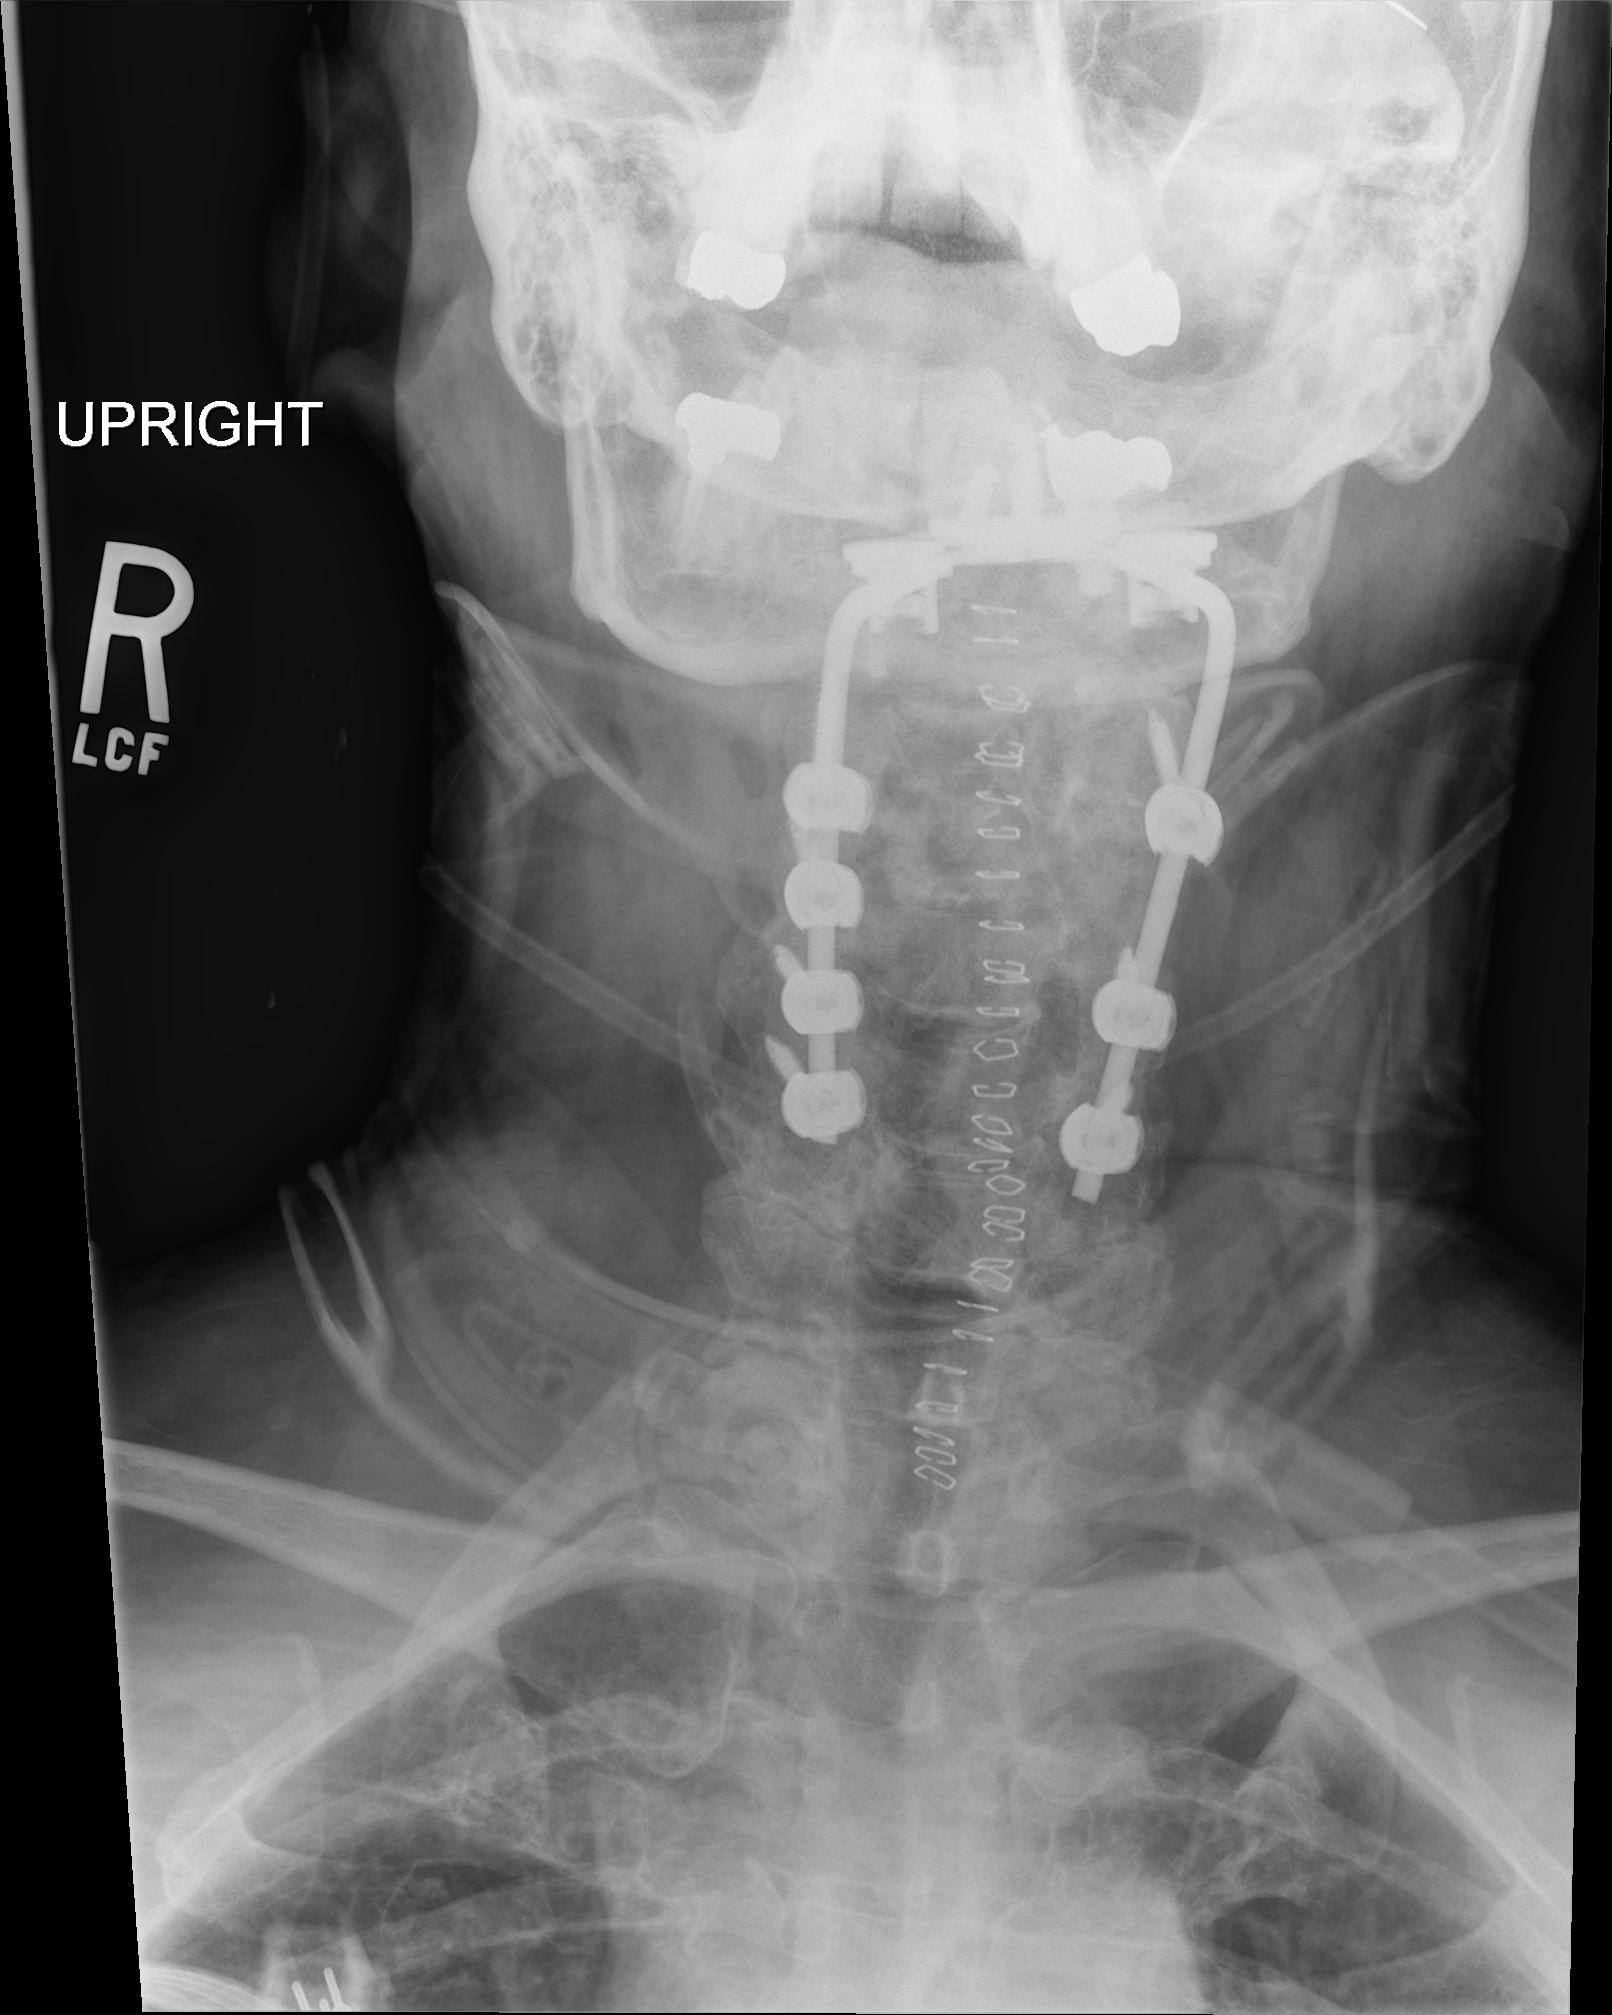
View: AP
Implant manufacturer: nuvasive reline